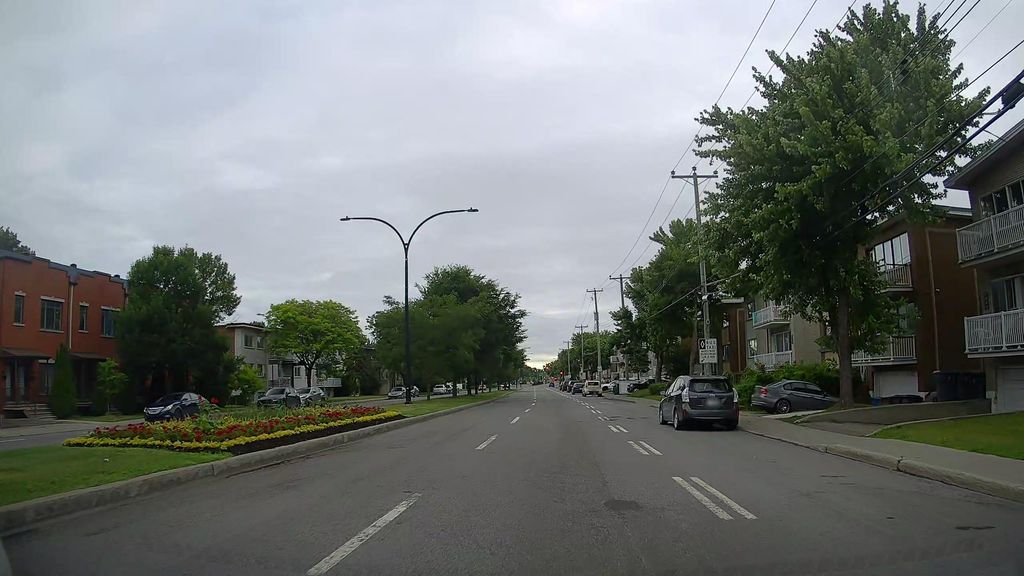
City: montreal